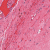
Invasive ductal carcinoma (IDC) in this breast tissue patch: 0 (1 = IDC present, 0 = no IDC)